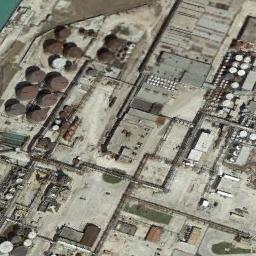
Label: storage_tank